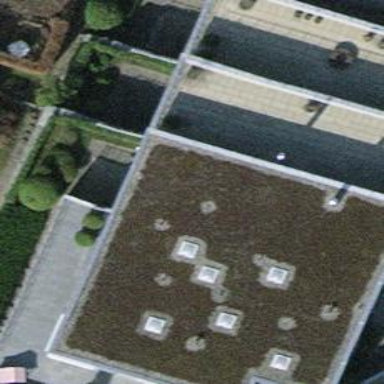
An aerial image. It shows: Terrace building.